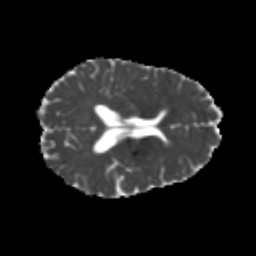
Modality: MD
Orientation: axial
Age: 24
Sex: female
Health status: healthy
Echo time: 0.074 s